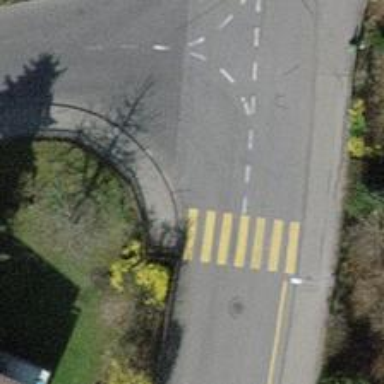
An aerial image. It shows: Uncontrolled zebra crossing on the road.